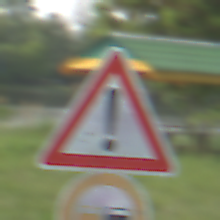
Verkehrszeichen: Gefahrenstelle
Zusatzzeichen unten: Ueberholverbot
Umgebung: Outdoor, Nature
Tageszeit: MorningAfternoon
Wetter: PartlyCloudy
Licht: Natural
Jahreszeit: NotSpecified
Kontrast: HighContrast